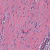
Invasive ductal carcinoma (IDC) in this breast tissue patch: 0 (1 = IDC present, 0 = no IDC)